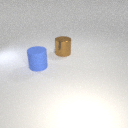
large brown metal cylinder behind large blue rubber cylinder